Question: I have some javascript driving Google Maps API on an aspx page.
I'm performing some geocoding and I want to give the user feedback if we cannot find their search target but i seem unable to set a the message in the label
'''
<label id="msgFeedback" runat="server" class="message">[message to user]</label><br />
'''
on init
'''
document.getElementById('<%=msgFeedback.ClientID %>').style.display = 'none';
'''
on unsuccessfuly geocoding
'''
document.getElementById('<%=msgFeedback.ClientID %>').style.display = 'block';
document.getElementById('<%=msgFeedback.ClientID %>').value = "Unable to locate the given resort";
'''
I'm successfully displaying the label but it won't take the message.
All I'm getting is :

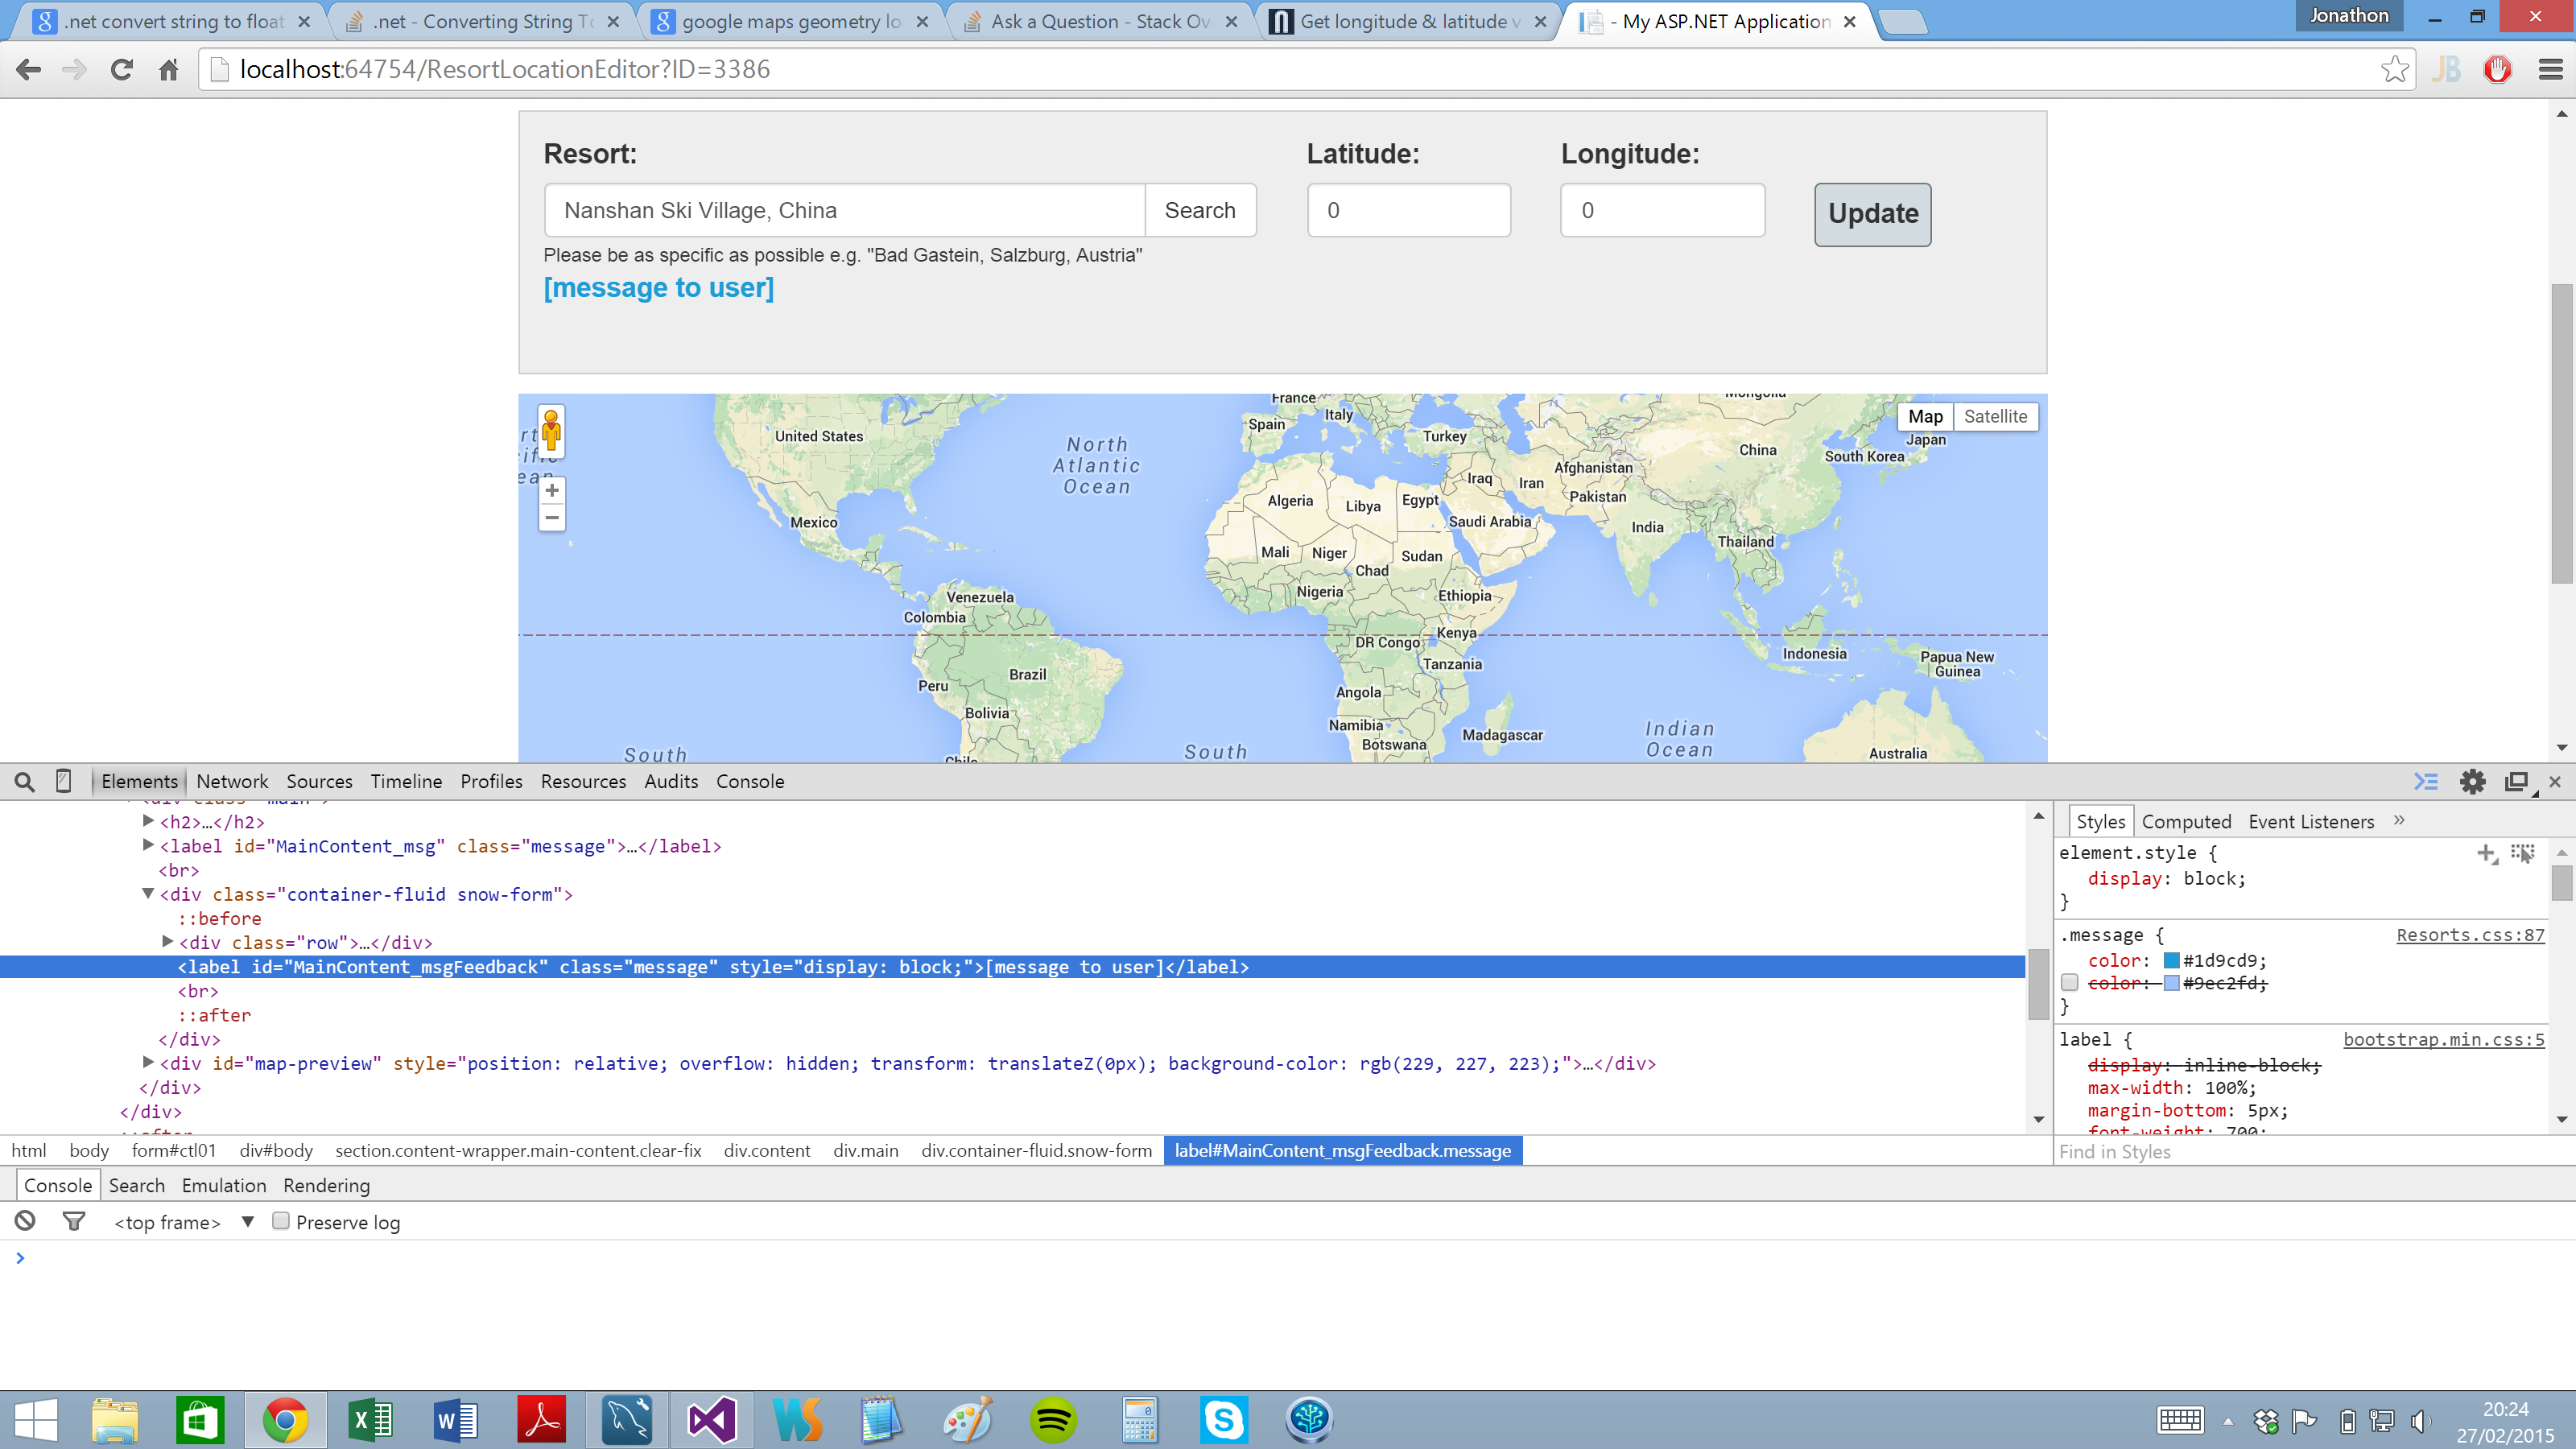
Answer: It's a label, it doesn't have a value, it has HTML content
'''
document.getElementById('<%=msgFeedback.ClientID %>').innerHTML = "Unable to locate the given resort";
'''